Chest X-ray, AP view. Patient: 62 years old, sex M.
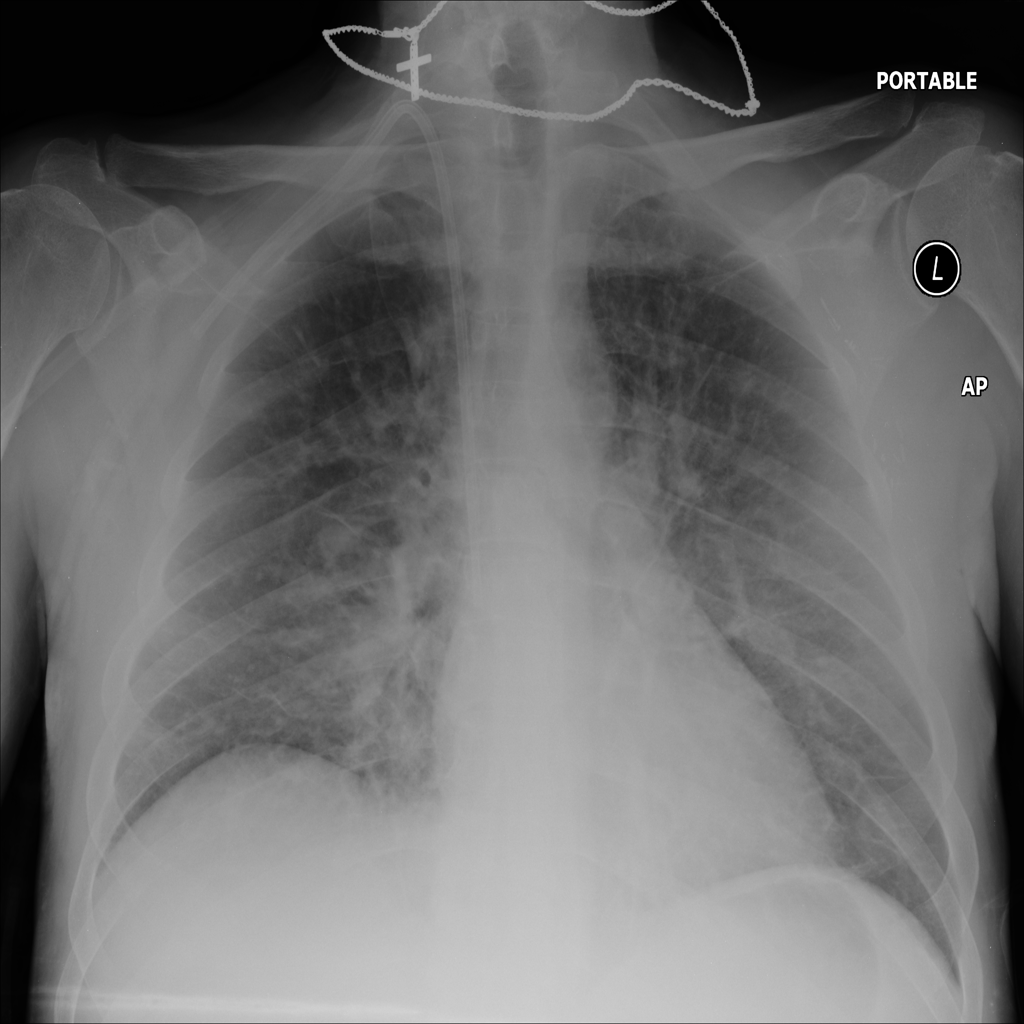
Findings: Infiltration